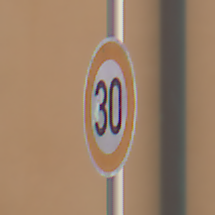
Verkehrszeichen: Geschwindigkeit30
Umgebung: Outdoor, Urban
Tageszeit: Midday
Wetter: Overcast
Licht: Natural
Jahreszeit: NotSpecified
Kontrast: LowContrast